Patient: sex F, age 56
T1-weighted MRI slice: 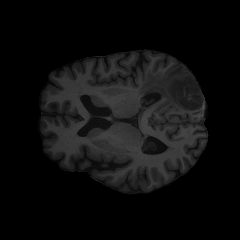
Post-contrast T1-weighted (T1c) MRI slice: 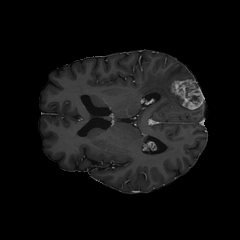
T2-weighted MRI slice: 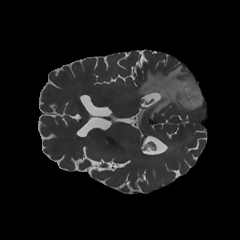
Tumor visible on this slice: yes
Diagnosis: Glioblastoma, IDH-wildtype
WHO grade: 4